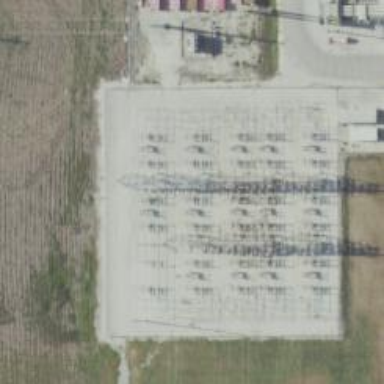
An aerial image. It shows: Switch for power supply.